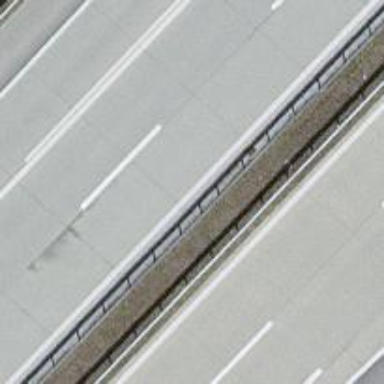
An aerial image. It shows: Asphalt motorway link.